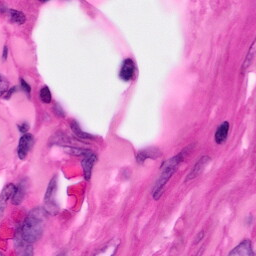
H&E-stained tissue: Pancreatic